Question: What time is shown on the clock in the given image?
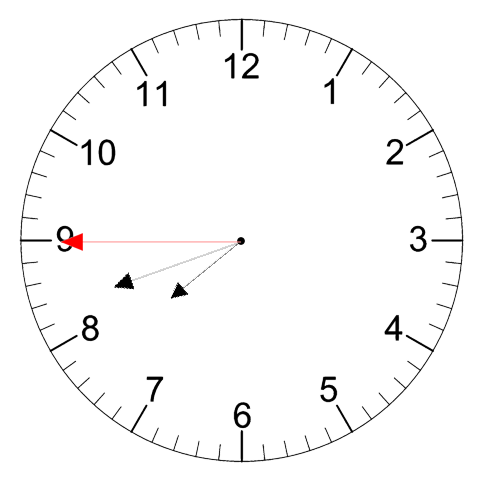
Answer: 07:41:45